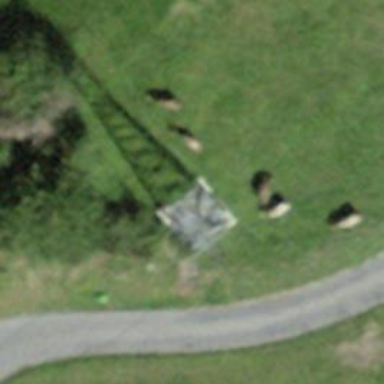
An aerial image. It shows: Pylon for aerialway.